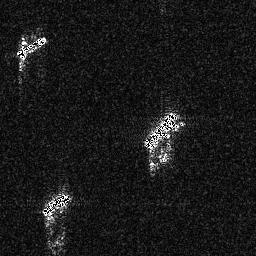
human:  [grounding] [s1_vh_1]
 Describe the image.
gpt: In the satellite image, there is  <ref>1 medium ship </ref> <box>[[6, 12, 18, 22, 0]]</box> located at top left,  <ref>1 medium ship </ref> <box>[[16, 74, 27, 84, 0]]</box> located at bottom left,  <ref>1 medium ship </ref> <box>[[55, 42, 69, 58, 0]]</box> located at center.